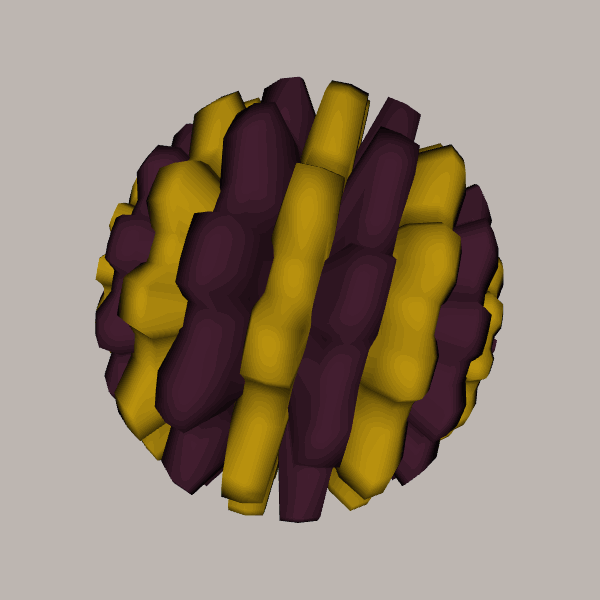
Background: light